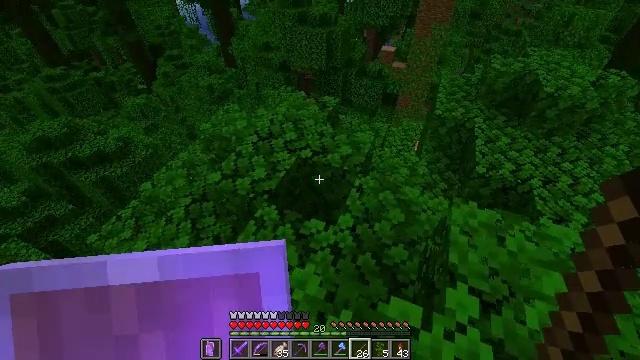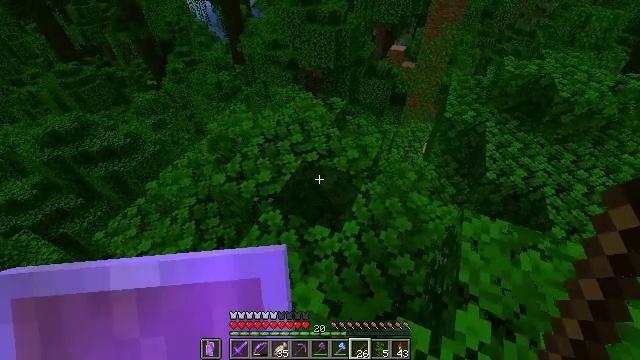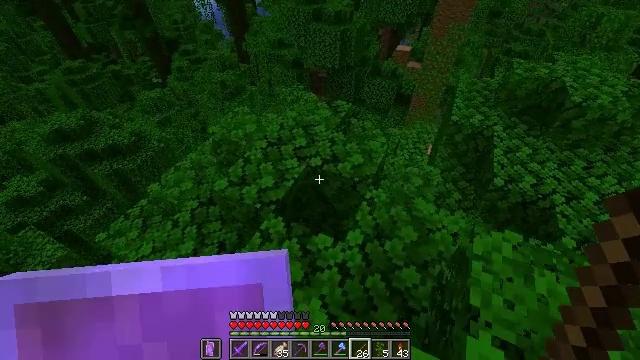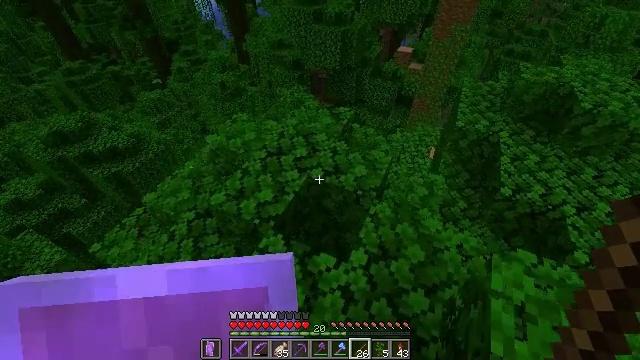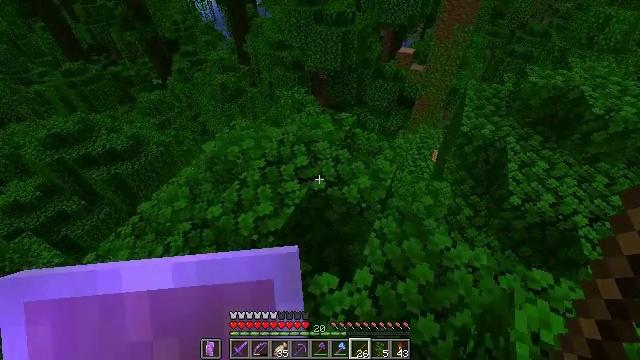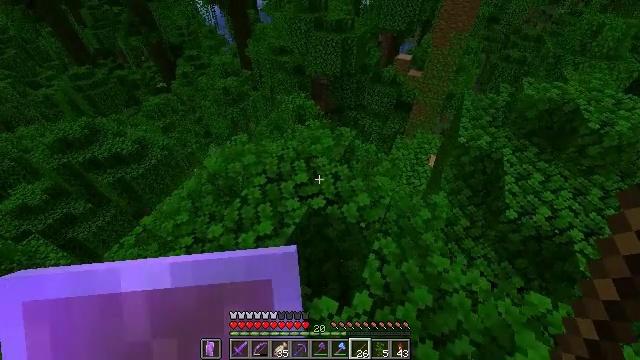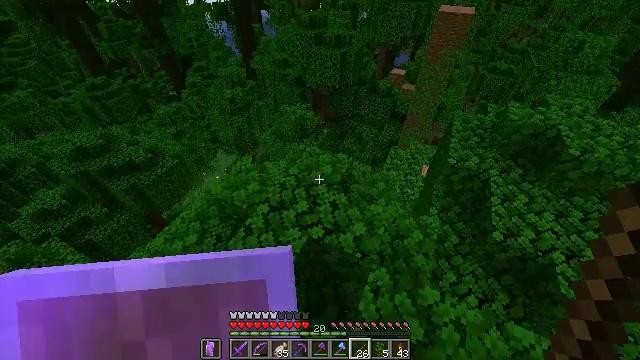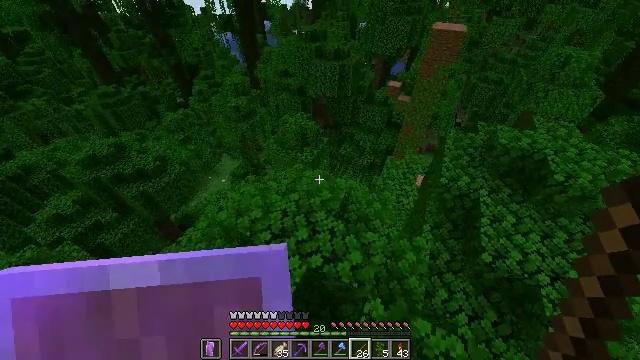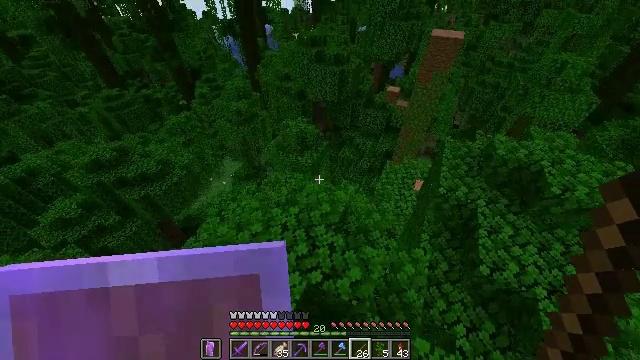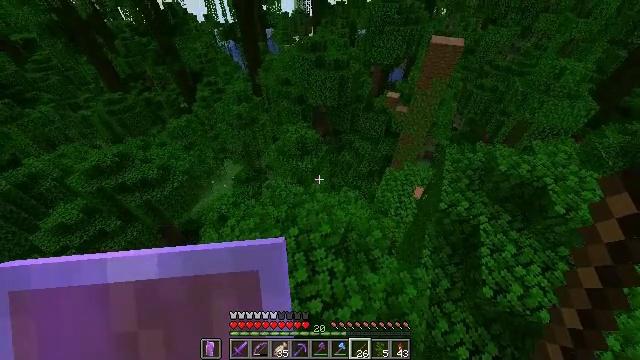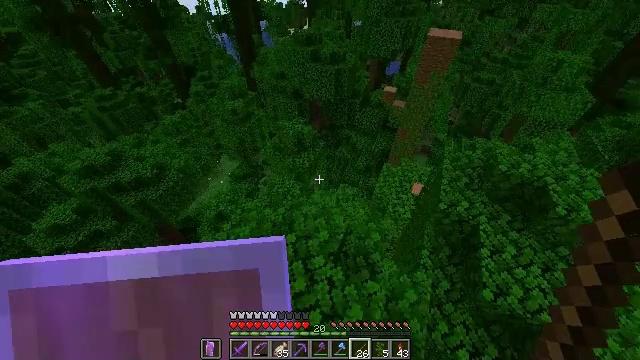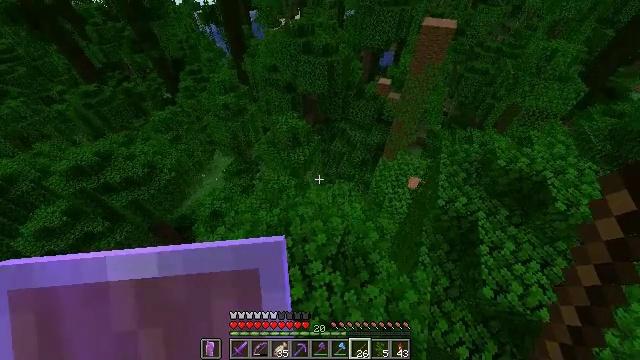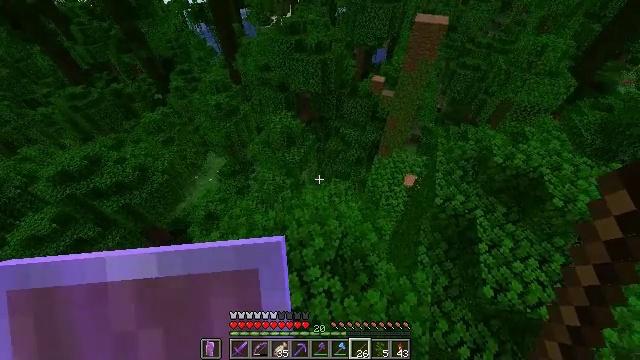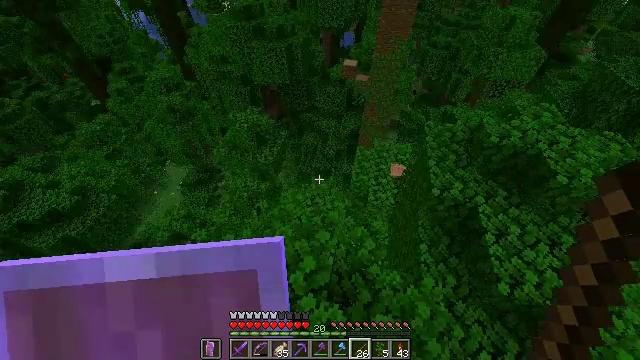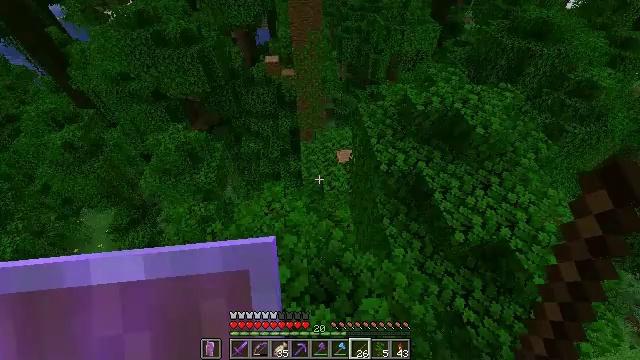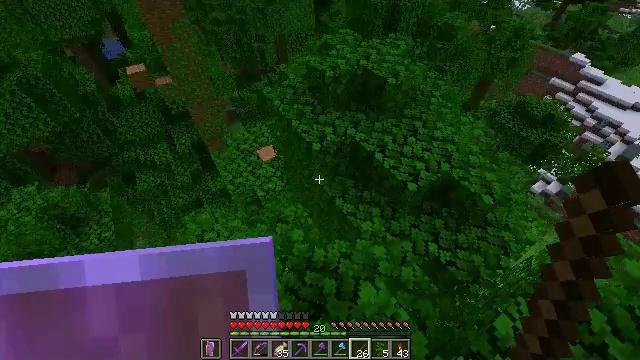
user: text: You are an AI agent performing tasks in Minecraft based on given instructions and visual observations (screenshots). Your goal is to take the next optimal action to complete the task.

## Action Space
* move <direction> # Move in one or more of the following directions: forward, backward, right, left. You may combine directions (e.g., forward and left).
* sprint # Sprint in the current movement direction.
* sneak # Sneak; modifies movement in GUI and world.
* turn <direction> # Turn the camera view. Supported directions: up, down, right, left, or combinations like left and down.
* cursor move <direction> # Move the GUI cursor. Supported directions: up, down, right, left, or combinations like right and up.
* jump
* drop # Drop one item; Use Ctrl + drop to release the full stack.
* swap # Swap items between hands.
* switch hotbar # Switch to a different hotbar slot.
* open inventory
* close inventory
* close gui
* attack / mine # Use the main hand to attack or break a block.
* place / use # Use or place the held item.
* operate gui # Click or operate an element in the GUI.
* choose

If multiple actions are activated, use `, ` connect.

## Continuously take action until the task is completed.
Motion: motion action
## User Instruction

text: Trim the tree by mining oak leaves.
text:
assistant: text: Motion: move forward, turn left
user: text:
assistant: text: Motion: move forward, turn left
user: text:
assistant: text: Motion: move forward
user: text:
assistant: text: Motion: move forward, sprint
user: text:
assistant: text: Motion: move forward, sprint, jump
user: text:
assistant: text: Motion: move forward, sprint, jump
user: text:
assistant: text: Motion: move forward, sprint, jump
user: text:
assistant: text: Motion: move forward, sprint, jump
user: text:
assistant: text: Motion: move forward, sprint
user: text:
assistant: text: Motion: move forward, sprint, turn right and down
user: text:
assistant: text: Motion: move forward, turn right and down
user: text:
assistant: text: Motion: turn right
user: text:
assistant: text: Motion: turn right
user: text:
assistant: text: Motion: turn right
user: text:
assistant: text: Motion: turn right
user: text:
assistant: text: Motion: turn right and up
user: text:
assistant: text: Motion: turn right and up
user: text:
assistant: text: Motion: turn right and up
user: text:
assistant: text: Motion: turn right
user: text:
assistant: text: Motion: no_op
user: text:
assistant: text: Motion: turn right
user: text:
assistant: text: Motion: no_op
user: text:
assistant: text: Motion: no_op
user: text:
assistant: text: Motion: sprint
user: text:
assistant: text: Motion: sprint, turn right
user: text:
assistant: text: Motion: move forward, sprint, turn right
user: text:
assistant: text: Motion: move forward, sprint, turn right
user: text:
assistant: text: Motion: move forward, sprint, turn right
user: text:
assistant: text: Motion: move forward, sprint
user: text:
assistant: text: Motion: move forward, sprint, turn left, jump